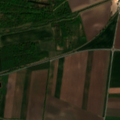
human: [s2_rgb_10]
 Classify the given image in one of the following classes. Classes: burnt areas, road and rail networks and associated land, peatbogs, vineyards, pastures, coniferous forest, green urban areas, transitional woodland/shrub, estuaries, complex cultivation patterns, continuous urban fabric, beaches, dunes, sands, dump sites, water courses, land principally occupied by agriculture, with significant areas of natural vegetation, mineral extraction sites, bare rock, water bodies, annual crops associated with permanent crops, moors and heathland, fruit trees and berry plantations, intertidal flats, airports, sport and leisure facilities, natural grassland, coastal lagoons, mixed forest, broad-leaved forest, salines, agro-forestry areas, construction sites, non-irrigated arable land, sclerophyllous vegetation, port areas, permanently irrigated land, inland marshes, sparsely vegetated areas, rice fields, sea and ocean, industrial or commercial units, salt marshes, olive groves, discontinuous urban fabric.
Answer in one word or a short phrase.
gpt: discontinuous urban fabric, non-irrigated arable land, broad-leaved forest